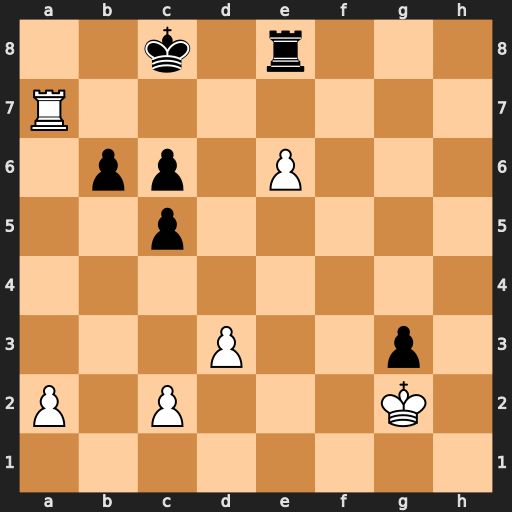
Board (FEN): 2k1r3/R7/1pp1P3/2p5/8/3P2p1/P1P3K1/8
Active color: w
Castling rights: -
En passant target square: -
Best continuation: Ra8+ Kc7 Rxe8